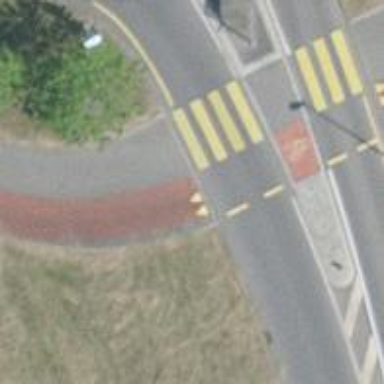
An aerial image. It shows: Pedestrian crossing with zebra markings on the footway.